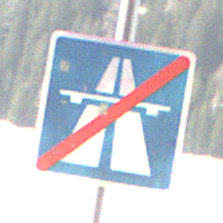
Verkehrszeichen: EndeAutbahn
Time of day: Midday
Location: Outdoor (Nature)
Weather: PartlyCloudy
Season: NotSpecified
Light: Natural